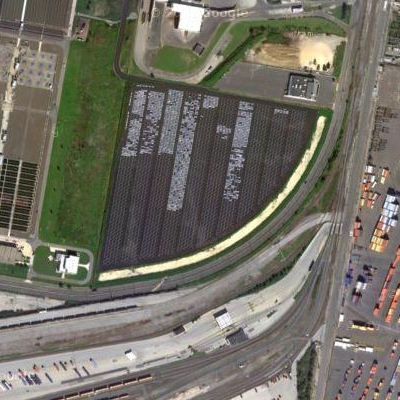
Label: gParking